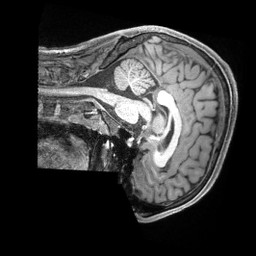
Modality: T1w
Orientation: sagittal
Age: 25
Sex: male
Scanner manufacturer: siemens
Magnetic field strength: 3 T
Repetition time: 2.4 s
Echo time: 0.00226 s